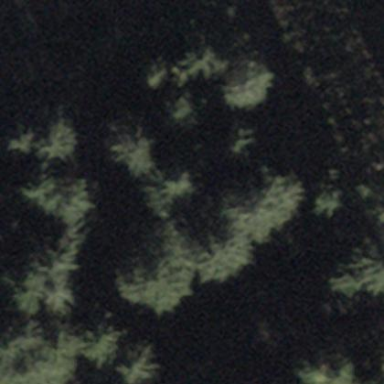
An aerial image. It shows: Forest area.